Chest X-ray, PA view. Patient: 47 years old, sex M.
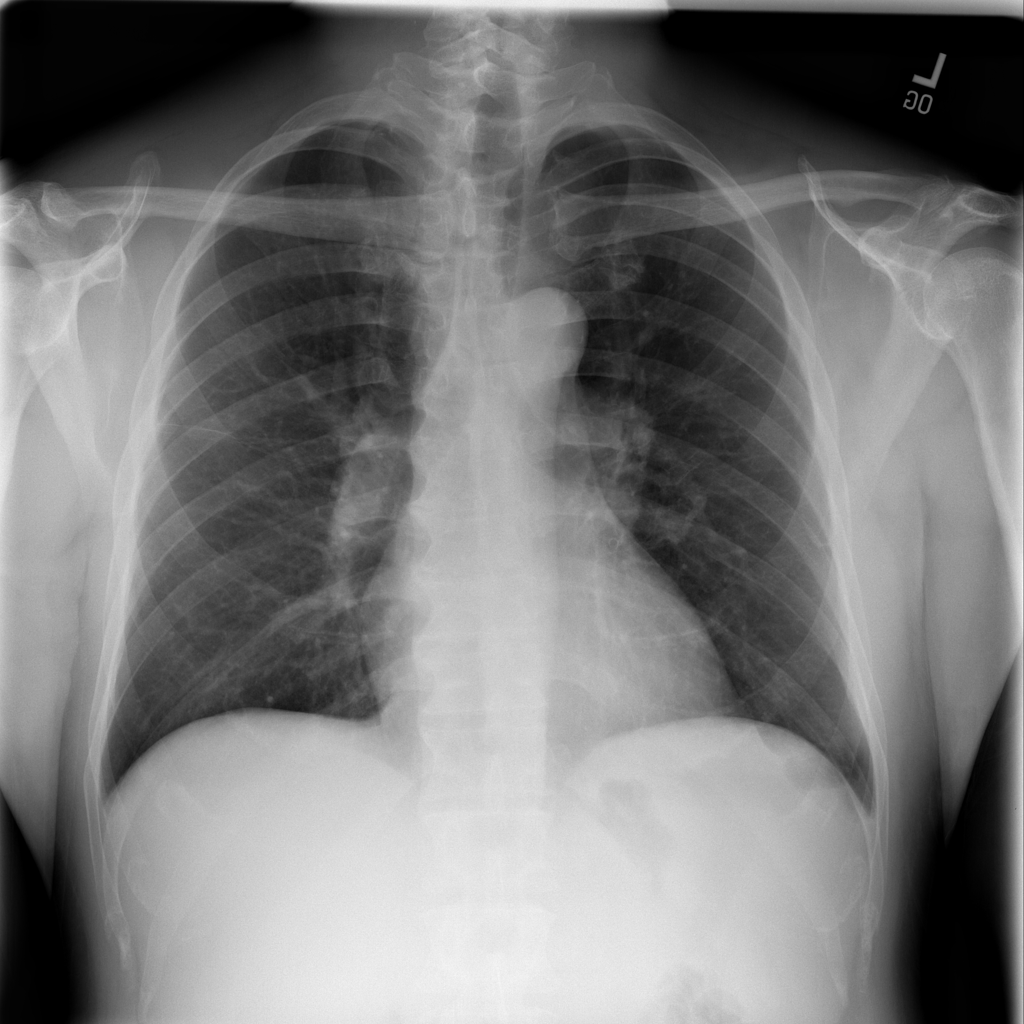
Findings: No Finding